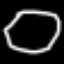
Label: octagon